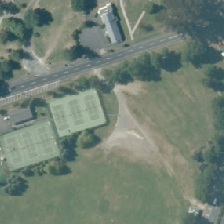
Land cover: urban_parkland